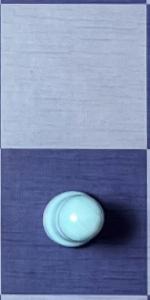
Label: Pawn_White